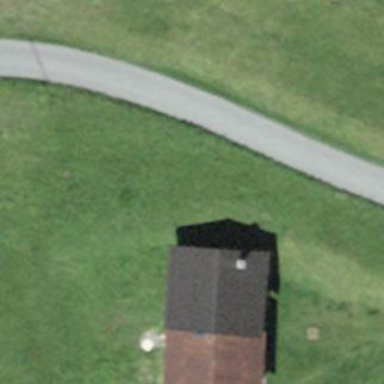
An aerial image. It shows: Gabled hut with triangular roof shape.